Question: I am working today on an old Delphi application that was written over 10 years ago. Parts of the application contain components that will construct update statements in the application and then send them to the SQL Server to be run.
The work I needed to do was to try to speed up a few queries. To do this I added two indexes that look like this:
'''
CREATE NONCLUSTERED INDEX [ix_ClientFilerTo0]
ON [ClientTable] ([Client])
INCLUDE ([ClientCol1],[ClientCol2],[ClientCol3] ... Many more columns)
WHERE Client = 0
CREATE NONCLUSTERED INDEX [IX_Client_Status]
ON [OrderTable] ([Client],[Status])
INCLUDE ([OrderCol1],[OrderCol2],[OrderCol3],[OrderCol4])
WHERE [Status] <= 7
GO
'''
When I did that I got the following error:
>
I tried adding those settings to my index create statements, but it did not help.
I ran an SQL Profile and my application's connection was listed to have the following settings:
'''
set quoted_identifier off
set arithabort off
set numeric_roundabort off
set ansi_warnings off
set ansi_padding off
set ansi_nulls off
set concat_null_yields_null off
set cursor_close_on_commit off
set implicit_transactions off
set language us_english
set dateformat mdy
set datefirst 7
set transaction isolation level read committed
'''
I think that these settings are coming from the very old version of the BDE this app uses. It would be a lot of work to change them (and we are trying to put our effort into rewriting this app).
NOTES:
- - -
Here is an example of an index that is currently on my Orders Table:
'''
USE [UseMyDb]
GO
/****** Object: Index [IX_AnotherIndex] Script Date: 10/3/2013 2:56:49 PM ******/
CREATE UNIQUE NONCLUSTERED INDEX [IX_AnotherIndex] ON [OrderTable]
(
[Sequence] DESC
)WITH (PAD_INDEX = OFF, STATISTICS_NORECOMPUTE = OFF, SORT_IN_TEMPDB = OFF, IGNORE_DUP_KEY = OFF, DROP_EXISTING = OFF, ONLINE = OFF, ALLOW_ROW_LOCKS = ON, ALLOW_PAGE_LOCKS = ON) ON [SomethingIDontUnderstand]
GO
'''
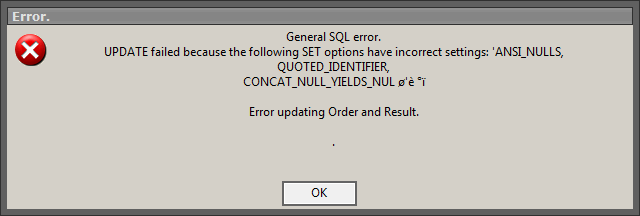
Answer: There's no work around. See <URL>:
> The SET options in the Required Value column are required whenever any of the following conditions occur:...-
So the correct options have to be set when the 'UPDATE' statement is issued. Your settings were already correct when you created the index (or you wouldn't have been allowed to)